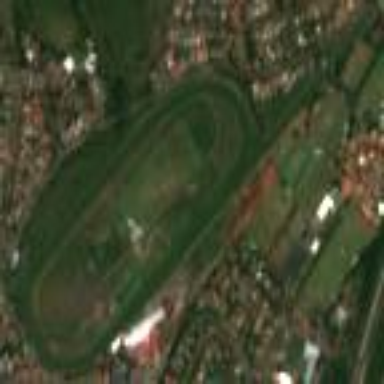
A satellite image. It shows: Track designed for horse racing in leisure land setting.